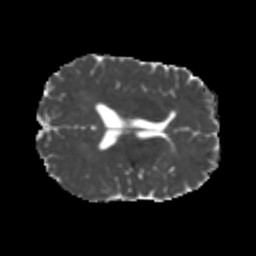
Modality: MD
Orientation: axial
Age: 22
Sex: male
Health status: healthy
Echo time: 0.074 s